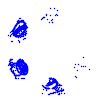
Particle: pion